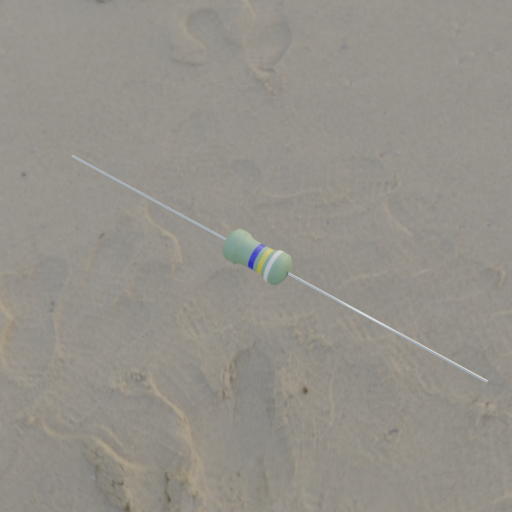
Resistor colour bands (in order): blue, yellow, white